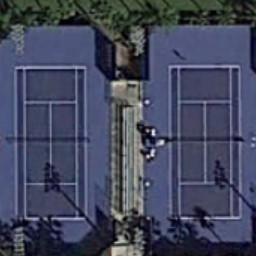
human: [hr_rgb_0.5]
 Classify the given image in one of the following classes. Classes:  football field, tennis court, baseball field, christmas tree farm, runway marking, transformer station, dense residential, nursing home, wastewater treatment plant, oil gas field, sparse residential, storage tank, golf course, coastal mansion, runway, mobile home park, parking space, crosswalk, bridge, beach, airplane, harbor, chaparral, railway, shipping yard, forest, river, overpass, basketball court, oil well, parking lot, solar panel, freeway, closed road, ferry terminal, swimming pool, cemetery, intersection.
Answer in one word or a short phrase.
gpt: tennis court